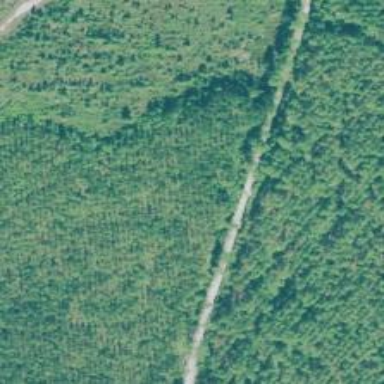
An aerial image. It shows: Abandoned road.